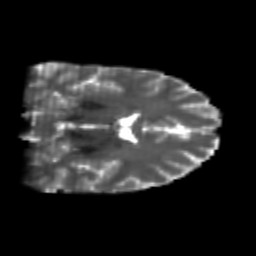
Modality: T2w
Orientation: coronal
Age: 24
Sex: female
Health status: healthy
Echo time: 0.074 s